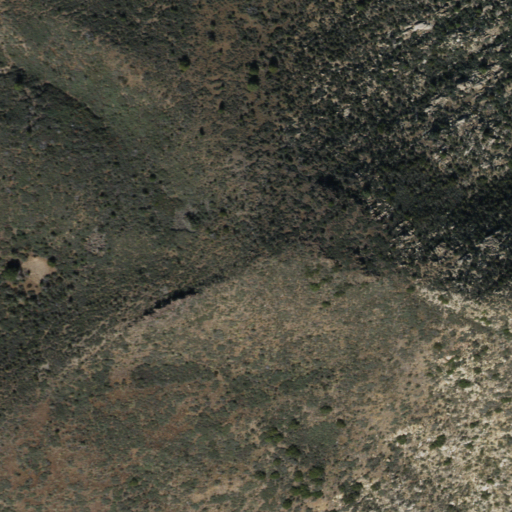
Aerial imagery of mountain in Arizona named Malpais Hill containing shrub and evergreen forest